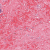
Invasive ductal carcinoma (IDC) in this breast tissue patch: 0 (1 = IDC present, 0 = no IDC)